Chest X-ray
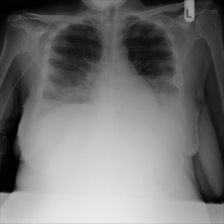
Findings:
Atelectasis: negative
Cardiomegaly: negative
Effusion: negative
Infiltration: negative
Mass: negative
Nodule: negative
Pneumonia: negative
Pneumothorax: negative
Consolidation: negative
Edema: negative
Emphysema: negative
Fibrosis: negative
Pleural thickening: negative
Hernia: negative